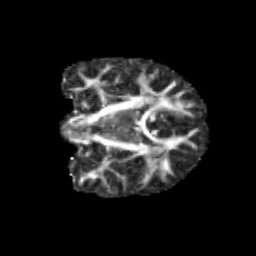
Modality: FA
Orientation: coronal
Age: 9
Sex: male
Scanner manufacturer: siemens
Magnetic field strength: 3 T
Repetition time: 3.8 s
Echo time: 0.07 s